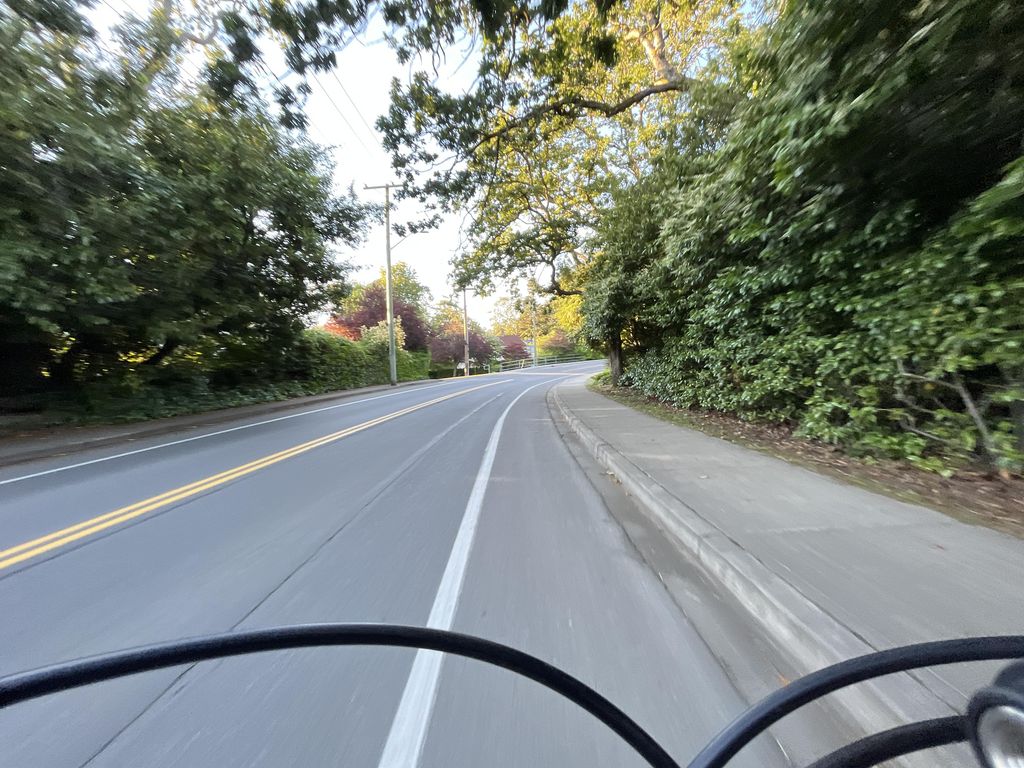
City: victoria